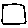
Label: square